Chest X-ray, PA view. Patient: 43 years old, sex M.
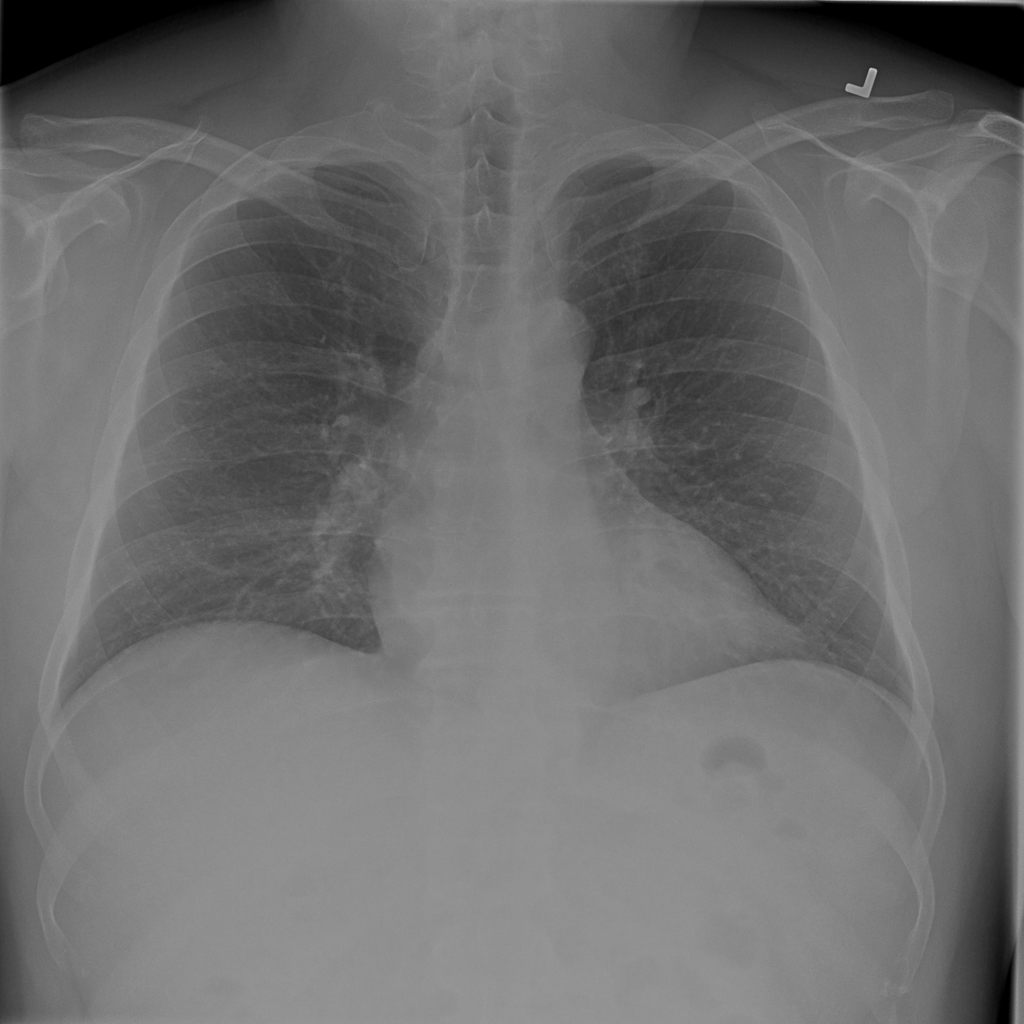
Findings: No Finding